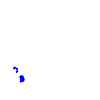
Particle: proton